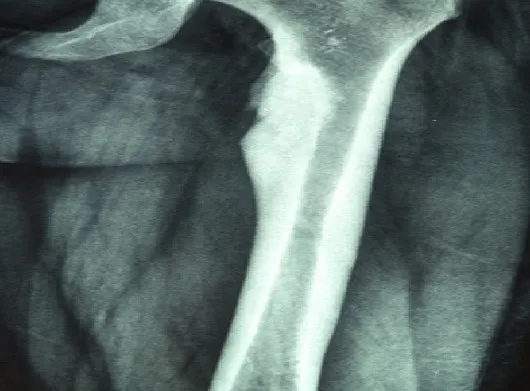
Flowing candle wax condensation in the proximal femur on a plane radiography, specific of the Leri's disease.
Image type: radiology (x_ray)